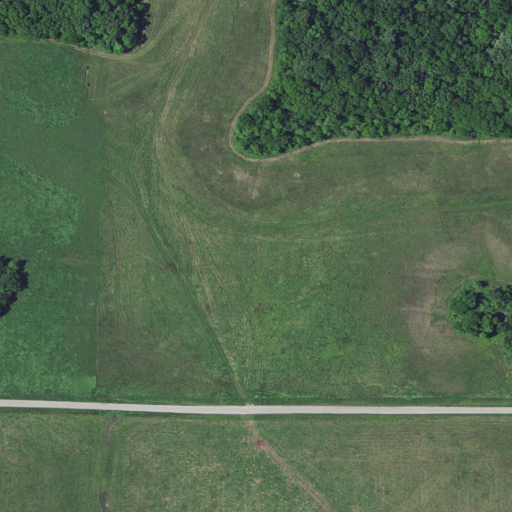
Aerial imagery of mountains in Missouri named Pinhook Hills containing pasture, deciduous forest, open development, low intensity development, and cultivated crops